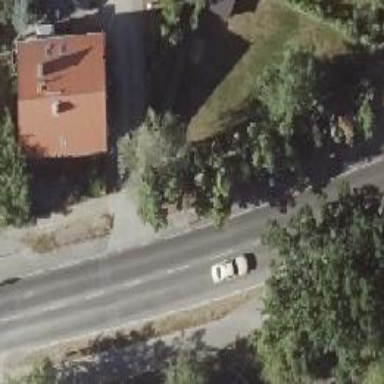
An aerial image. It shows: Asphalt footway.